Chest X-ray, PA view. Patient: 20 years old, sex F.
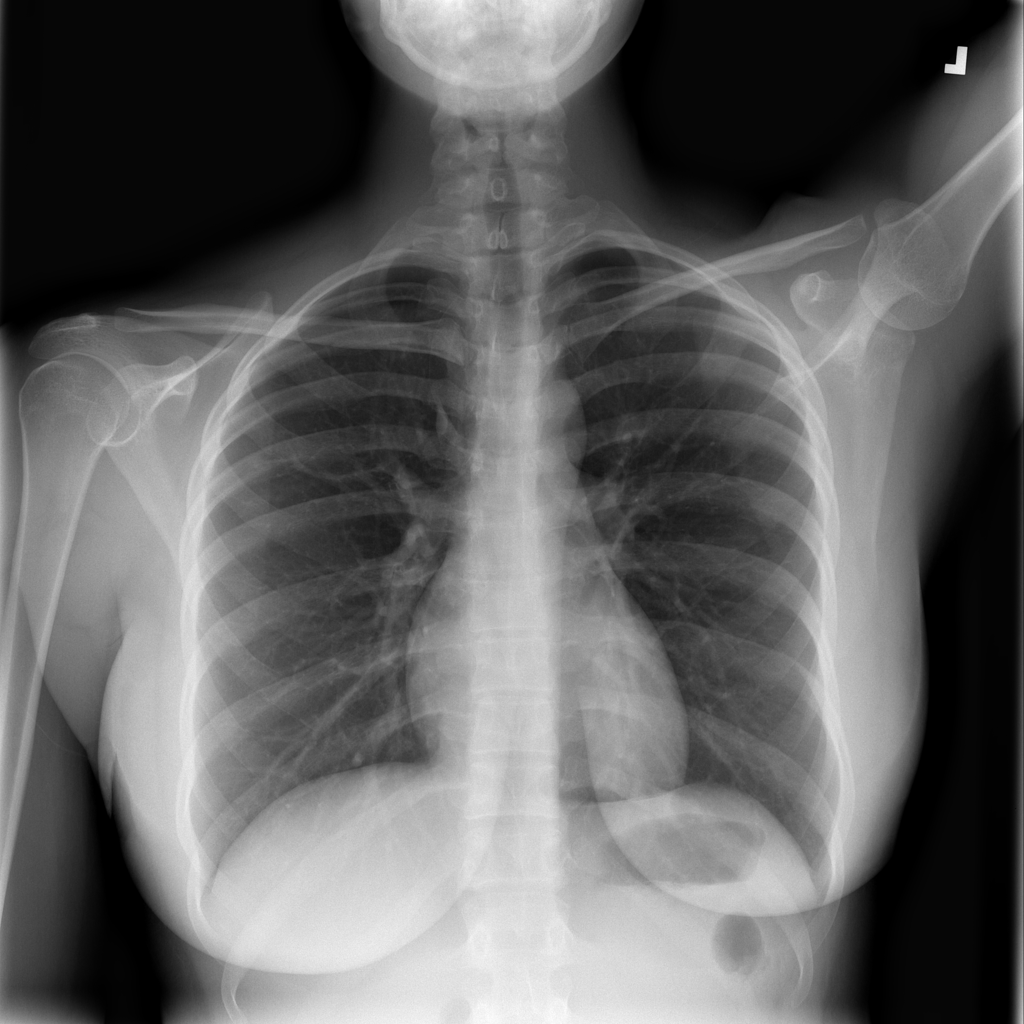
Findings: No Finding